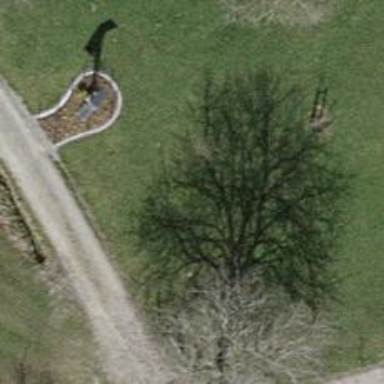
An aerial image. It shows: Single tag "natural: tree."